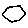
Label: hexagon